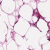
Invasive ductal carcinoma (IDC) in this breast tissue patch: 0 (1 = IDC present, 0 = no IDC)